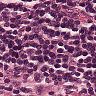
Metastatic tissue present: no